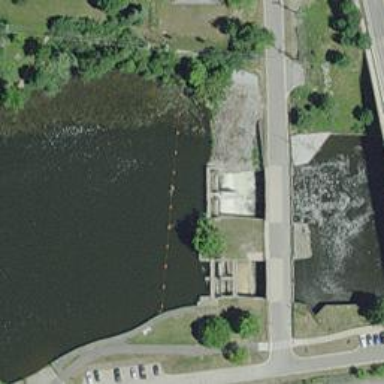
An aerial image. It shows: Dam along waterway.